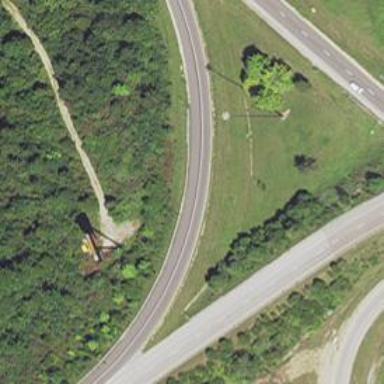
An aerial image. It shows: Onramp at motorway link.